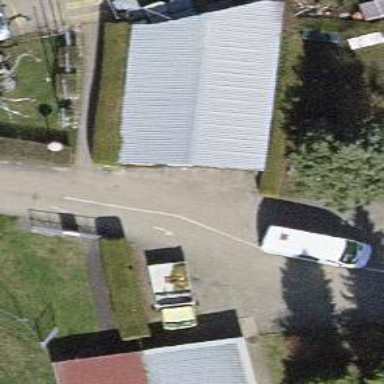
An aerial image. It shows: Hangar building.